Question: I am attempting to create a custom subclass of a UIView as follows:
I created a .xib with a UIView that contains a Picker object and Toolbar object, hooked up the Outlets and actions.

CustomPickerView.h
'''
#import <UIKit/UIKit.h>
@interface CustomPickerView : UIView
@property (strong, nonatomic) IBOutlet UIDatePicker* datePicker;
@property (strong, nonatomic) IBOutlet UIBarButtonItem* doneButton;
-(IBAction) buttonDonePush:(id)sender;
@end
'''
CustomPickerView.m
'''
#import "CustomPickerView.h"
@implementation CustomPickerView
-(id) init
{
self=[[[NSBundle mainBundle] loadNibNamed:@"CustomPickerView" owner:self options:nil] objectAtIndex:0];
return self;
}
-(void) buttonDonePush:(id)sender
{
[[NSNotificationCenter defaultCenter] postNotificationName:@"CustomPickerViewDoneButtonPush" object:nil userInfo:[NSDictionary dictionaryWithObject:self.datePicker.date forKey:@"date"]];
}
@end
'''
And finally, in my ViewController I instantiate the object in the viewDidLoad method.
'''
- (void)viewDidLoad
{
[super viewDidLoad];
self.customPickerView=[[CustomPickerView alloc] init];
self.customPickerView.datePicker.datePickerMode=UIDatePickerModeTime;
self.dateField.inputView=self.customPickerView;
}
'''
When the user taps on the self.dateField, my CustomPickerView pops up nicely in place of the standard keyboard.
The problem is when the user taps the Done button from my CustomPickerView class, the buttonDonePush action does not fire.
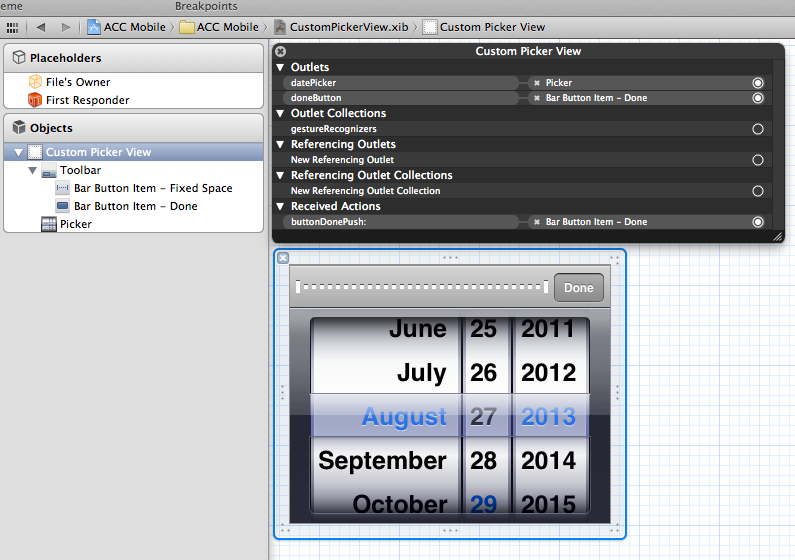
Answer: This answer can be considered as the iOS companion to a similar solution I offered recently for iOSX:
<URL>
Your arrangement is thus:
- - - MyViewController.m- CustomPickerView.xib- -
You want to use your customPickerView as a subview of MyViewController.view and want to be able to access it's control widgets from the containing context.
In your example you are creating the customPickerView in code, but another useful scenario is to add it to the storyboard in Interface Builder. This solution will work for both scenarios.
In CustomViewPicker.h
- declare IBOutlets for your interface elements. You have already done this for your datePicker and doneButton, but you also need an IBOutlet to a UIView which will be the containing view for these items. '''
@property (strong, nonatomic) IBOutlet UIView* view;
'''
In CustomViewPicker.xib
- - - 'view''datePicker''doneButton'- 'buttonDonePush''doneButton'
In CustomViewPicker.m:
'''
- (id)initWithFrame:(CGRect)frame
{
//called when initialising in code
self = [super initWithFrame:frame];
if (self) {
[self initialise];
}
return self;
}
- (void)awakeFromNib
{
//called when loading from IB/Storyboard
[self initialise];
}
- (void) initialise
{
NSString* nibName = NSStringFromClass([self class]);
if ([[NSBundle mainBundle] loadNibNamed:nibName
owner:self
options:nil]) {
[self.view setFrame:[self bounds]];
[self addSubview:self.view];
}
}
-(void) buttonDonePush:(id)sender
{
//button push actions
}
'''
If you want to initialise in code (as you have done), your MyViewController would contain something like this:
'''
- (void)viewDidLoad
{
[super viewDidLoad];
CGRect frame = CGRectMake(0, 50, 320, 300);
self.customPickerView=[[CustomPickerView alloc] initWithFrame:frame];
self.customPickerView.datePicker.datePickerMode=UIDatePickerModeTime;
self.dateField.inputView=self.customPickerView;
}
'''
[ removed this redundant line: '[self.view addSubview:self.customPickerView];']
Alternatively you can create your CustomPickerView - and set it's frame - directly in the storyboard. Just add a custom view to your MyViewController's storyboard scene, and change it's class to CustomPickerView. Link it to your 'self.customPickerView' IBOutlet.
In this case 'initWithFrame' does not get called, but 'awakeFromNib' is invoked when MyViewController loads it's CustomPickerView subview. Your MyViewController's 'viewDidLoad' would then look like this:
'''
- (void)viewDidLoad
{
[super viewDidLoad];
self.customPickerView.datePicker.datePickerMode=UIDatePickerModeTime;
self.dateField.inputView=self.customPickerView;
}
'''
If you want to get your button push action out of the customPickerView, you might consider using a delegate, which could be more self-contained than your use of NSNotification (but that issue reaches beyond your original question).